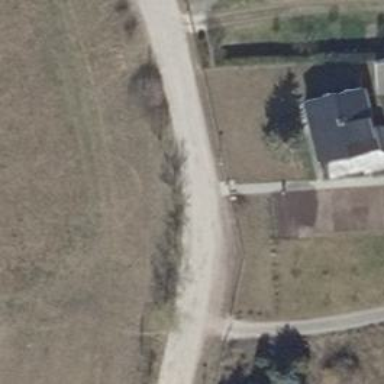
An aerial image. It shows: Residential road with compacted surface.